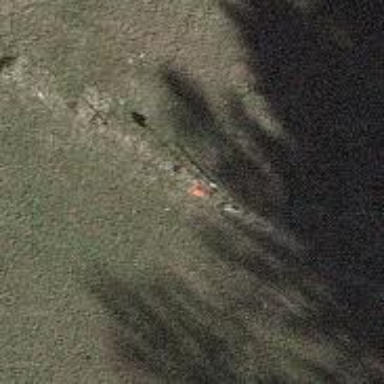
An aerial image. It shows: Pole with roofed pipeline marker.